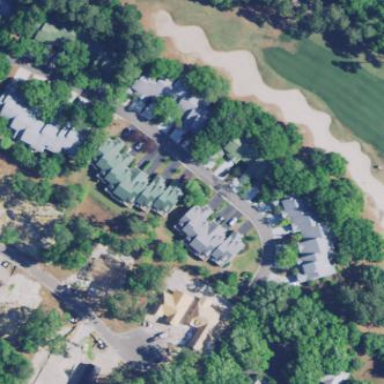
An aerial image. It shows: Golf bunker filled with natural sand.